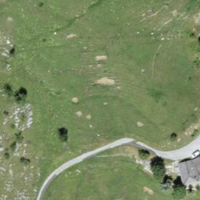
EUNIS habitat code: 24
Species observed at this site:
Geranium sanguineum